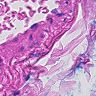
Metastatic tissue present: no